Field crop: tomato
Growth stage: 1
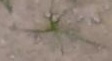
Species: cyperus